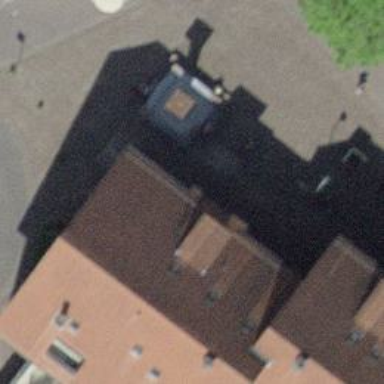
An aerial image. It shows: Post box.